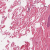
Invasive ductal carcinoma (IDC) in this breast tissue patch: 0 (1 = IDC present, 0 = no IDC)